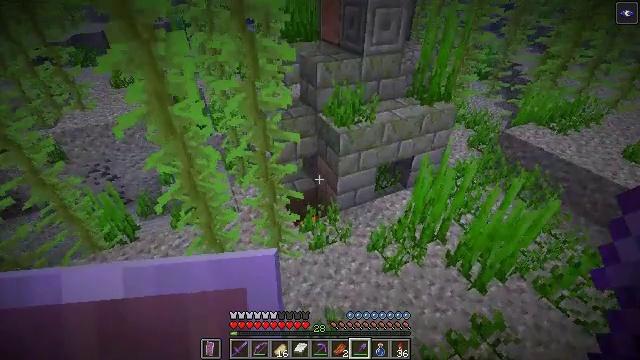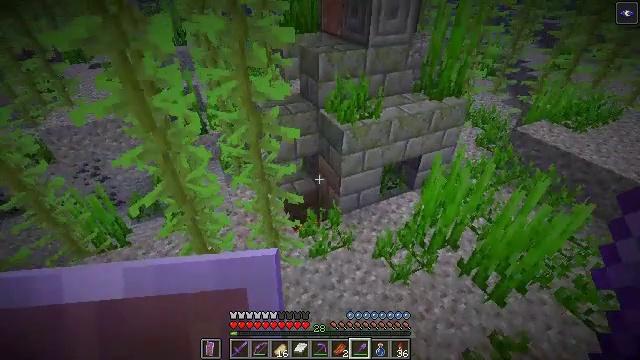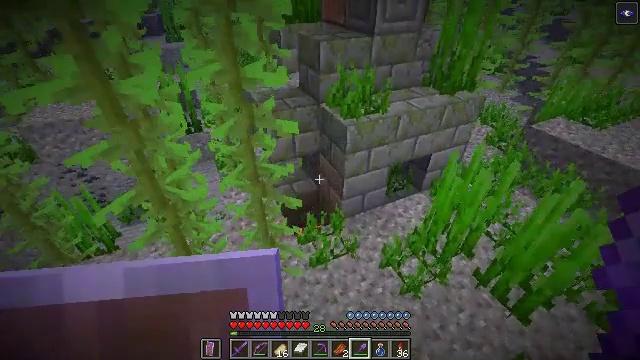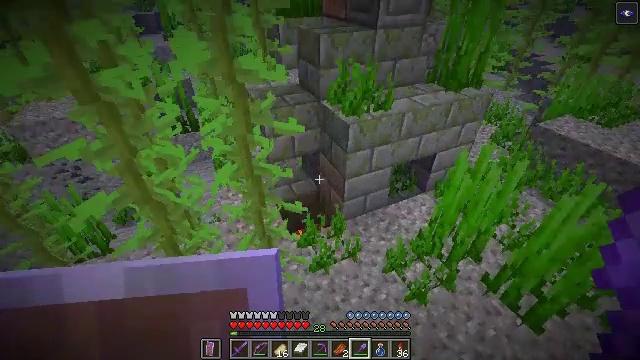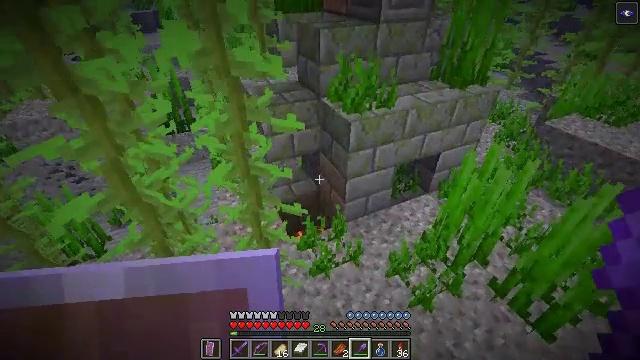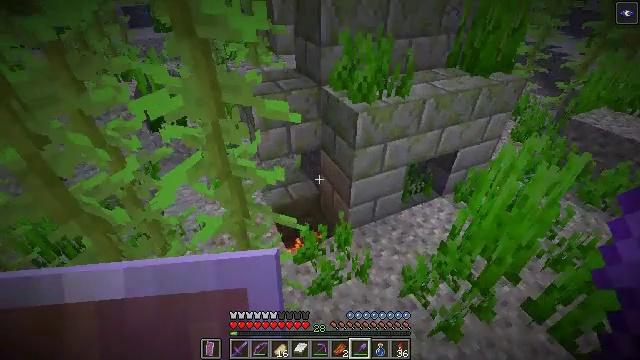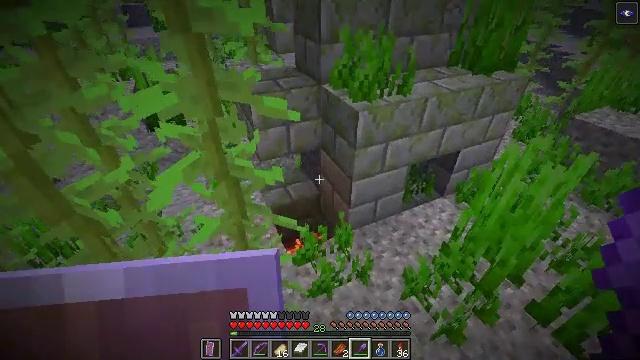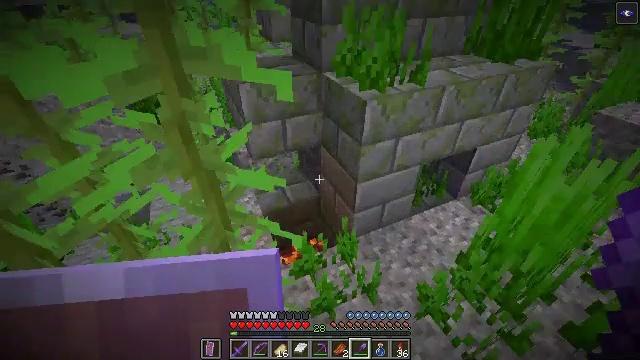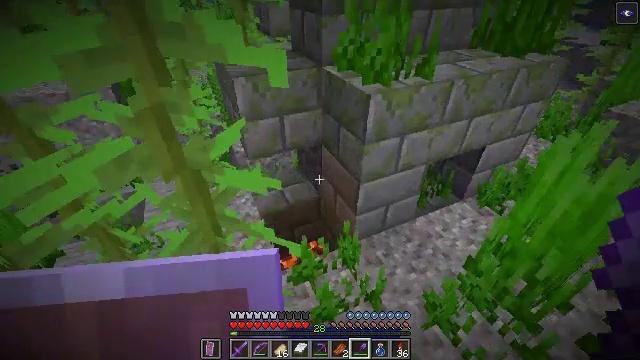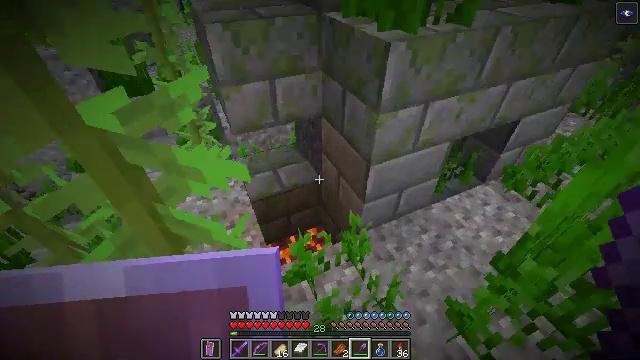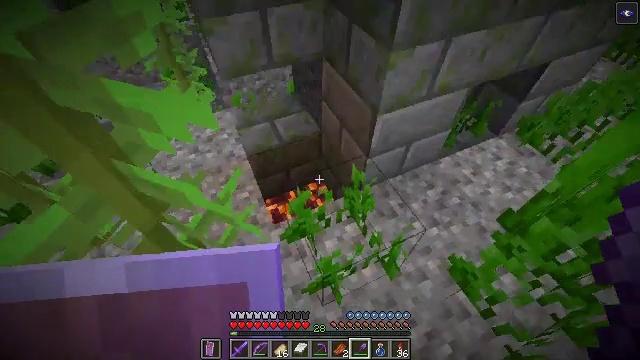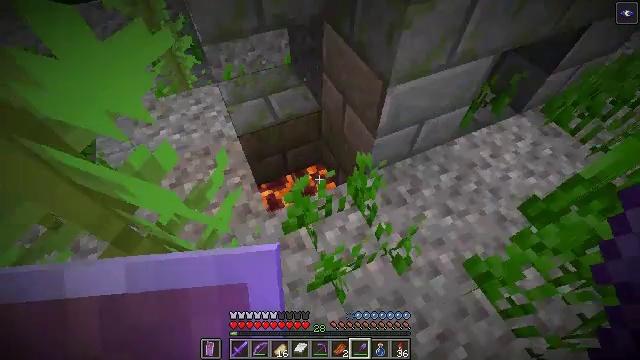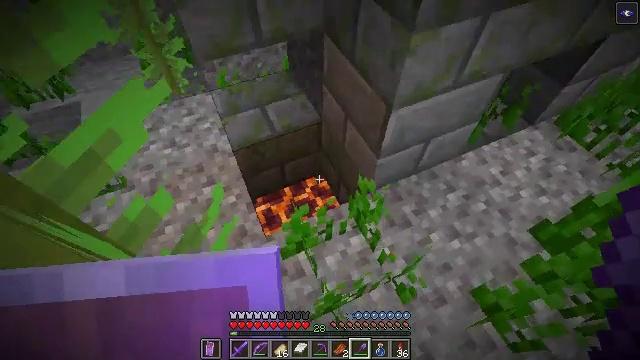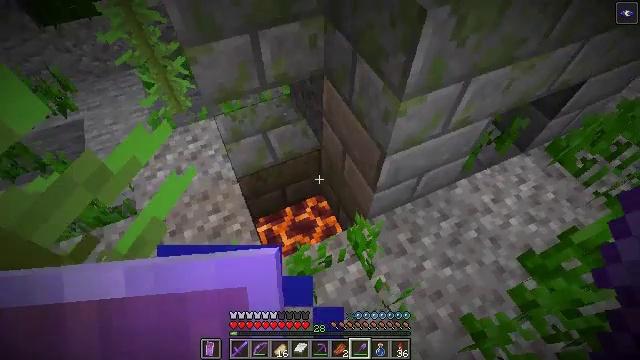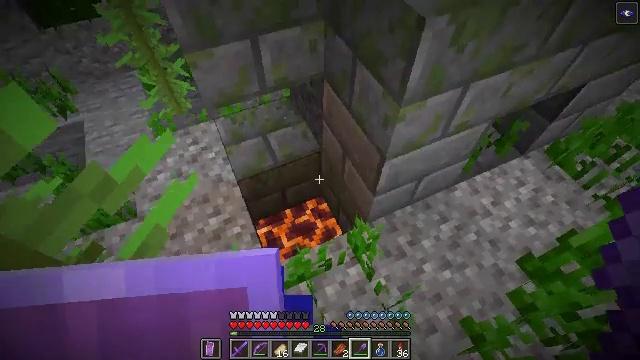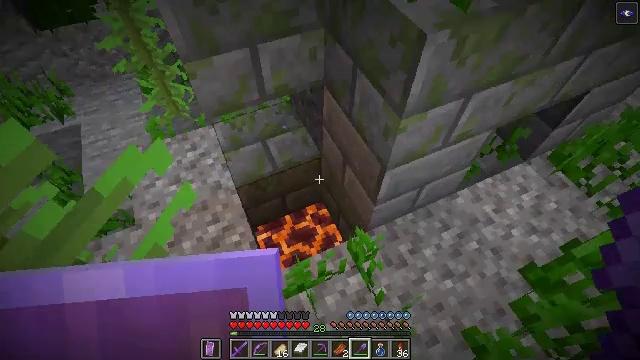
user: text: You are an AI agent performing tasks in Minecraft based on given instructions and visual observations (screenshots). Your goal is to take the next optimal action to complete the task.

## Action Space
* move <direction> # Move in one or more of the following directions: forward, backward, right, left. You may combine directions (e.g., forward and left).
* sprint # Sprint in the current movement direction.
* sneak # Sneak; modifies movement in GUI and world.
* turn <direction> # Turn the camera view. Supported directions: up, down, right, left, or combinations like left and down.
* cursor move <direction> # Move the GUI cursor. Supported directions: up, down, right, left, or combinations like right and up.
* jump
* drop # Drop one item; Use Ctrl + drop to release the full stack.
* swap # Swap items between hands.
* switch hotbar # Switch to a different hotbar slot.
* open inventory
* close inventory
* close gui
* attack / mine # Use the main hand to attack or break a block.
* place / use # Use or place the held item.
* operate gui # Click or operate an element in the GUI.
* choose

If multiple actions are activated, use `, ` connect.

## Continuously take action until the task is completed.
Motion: motion action
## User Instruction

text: Shovel up some gravel.
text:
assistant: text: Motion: move forward
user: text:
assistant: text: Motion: move forward
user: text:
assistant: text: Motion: move forward
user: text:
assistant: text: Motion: move forward
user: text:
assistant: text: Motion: move forward
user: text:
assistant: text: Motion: move forward
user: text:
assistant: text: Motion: move forward
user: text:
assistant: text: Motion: move forward
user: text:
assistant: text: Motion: move forward, turn down
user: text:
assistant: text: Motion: turn down
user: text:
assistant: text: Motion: turn down
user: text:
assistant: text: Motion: no_op
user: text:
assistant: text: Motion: no_op
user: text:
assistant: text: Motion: no_op
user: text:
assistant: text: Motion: no_op
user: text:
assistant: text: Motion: no_op
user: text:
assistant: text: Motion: no_op
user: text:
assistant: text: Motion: no_op
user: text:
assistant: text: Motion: move forward
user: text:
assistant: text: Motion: move forward, turn left and up
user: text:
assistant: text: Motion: move forward, turn left and up
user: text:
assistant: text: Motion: move forward, turn left and up
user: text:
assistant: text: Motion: move forward and move left
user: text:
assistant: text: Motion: move forward and move left, jump
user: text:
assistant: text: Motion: move forward and move left, jump
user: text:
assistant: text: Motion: move forward and move left, jump
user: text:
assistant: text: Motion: move forward and move left, jump
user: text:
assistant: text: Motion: move forward and move left, turn right and up, jump
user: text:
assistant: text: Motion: move forward and move left, turn right and up, jump
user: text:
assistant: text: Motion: move forward and move left, turn right and up, jump